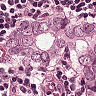
Metastatic tissue present: yes